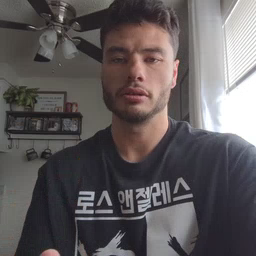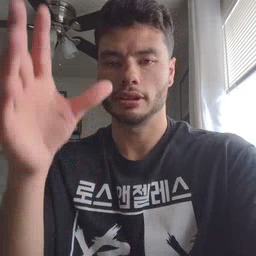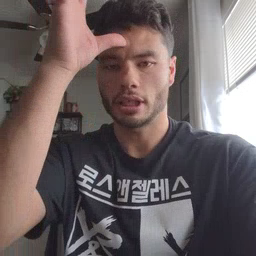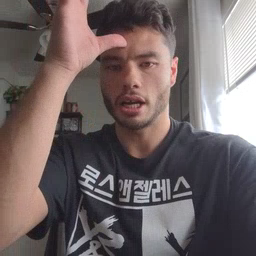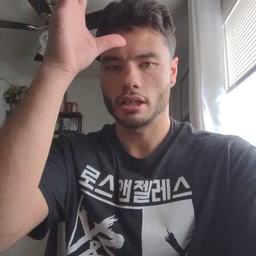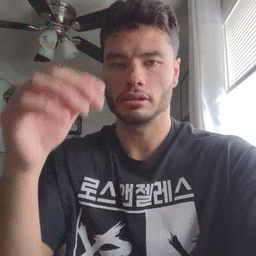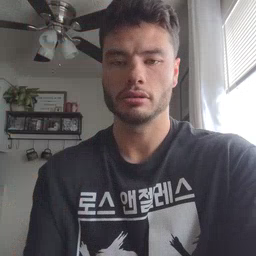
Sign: dad